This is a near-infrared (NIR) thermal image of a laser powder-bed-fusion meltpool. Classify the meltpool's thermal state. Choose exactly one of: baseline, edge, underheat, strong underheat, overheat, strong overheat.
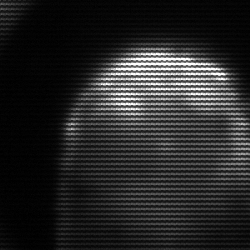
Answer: edge